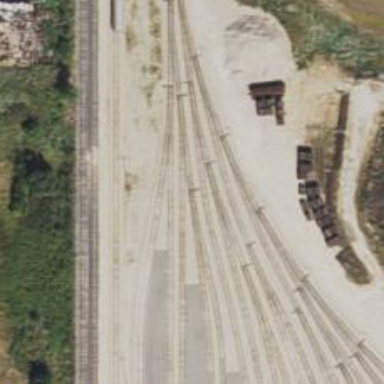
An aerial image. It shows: Railway spur service.